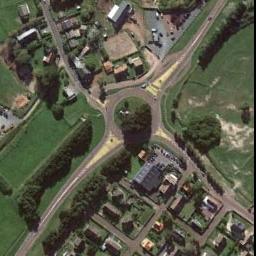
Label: roundabout